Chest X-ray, PA view. Patient: 32 years old, sex M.
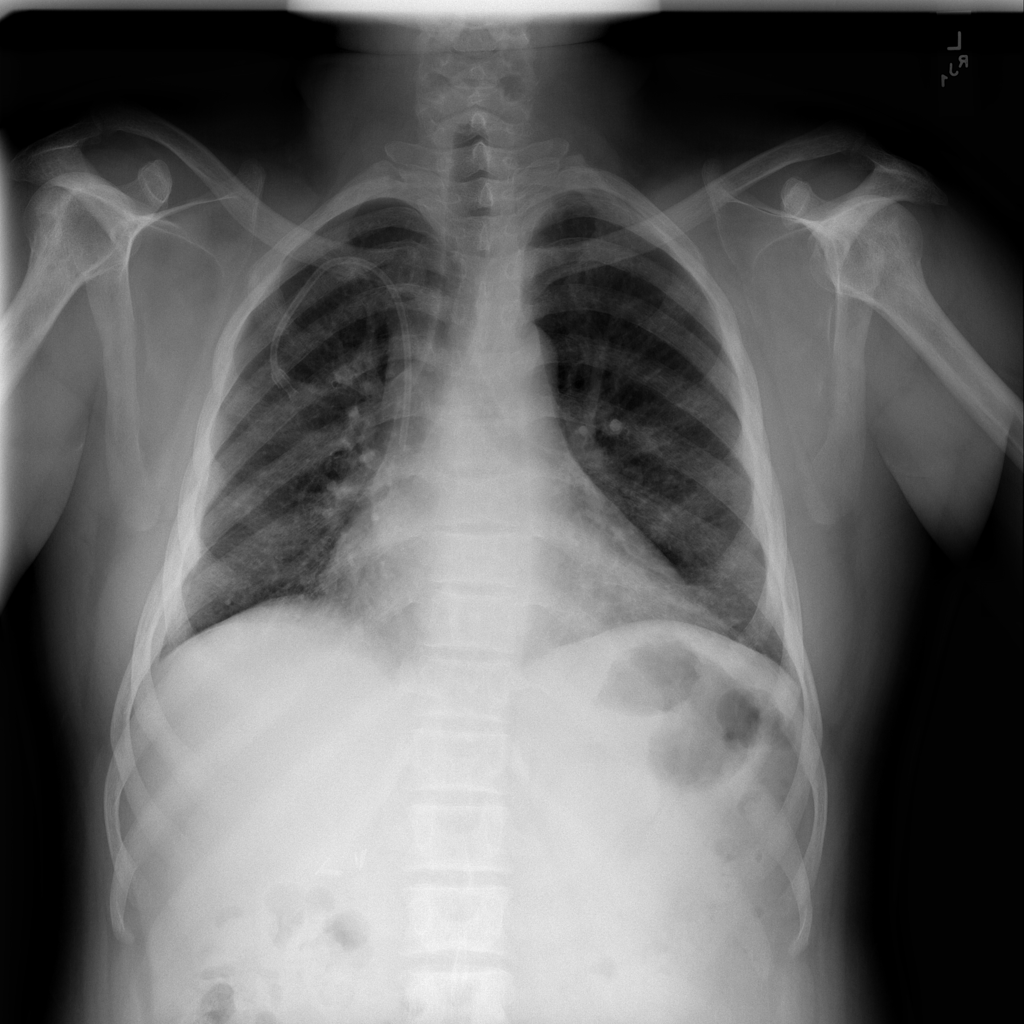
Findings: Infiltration